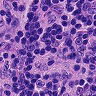
Metastatic tissue present: no